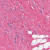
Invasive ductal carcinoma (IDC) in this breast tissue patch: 0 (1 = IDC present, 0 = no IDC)